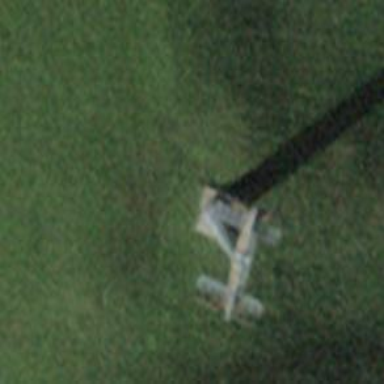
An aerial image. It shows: Pylon used for aerialway.